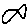
Label: fish